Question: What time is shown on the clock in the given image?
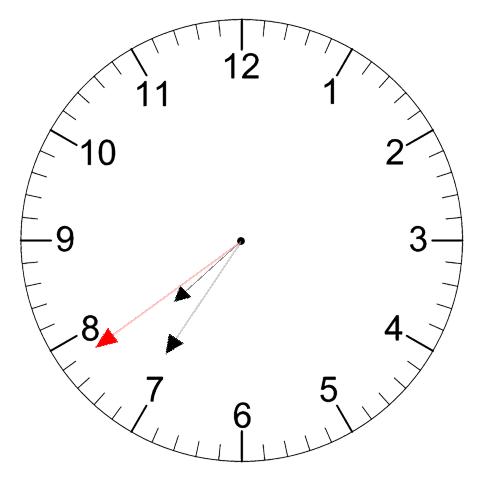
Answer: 07:35:39